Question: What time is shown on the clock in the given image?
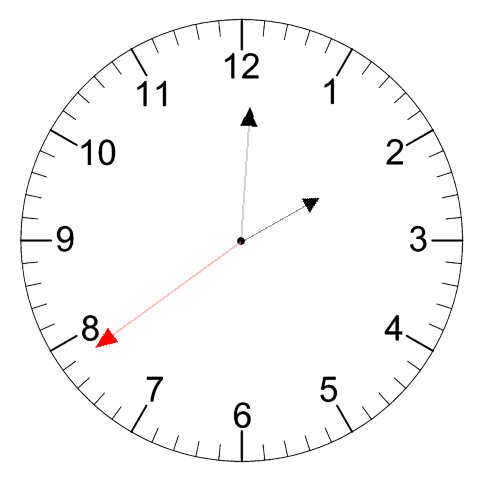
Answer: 02:00:39